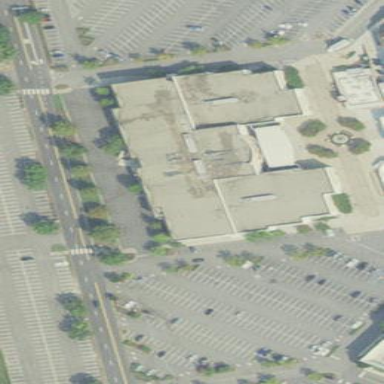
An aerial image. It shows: Cinema building.